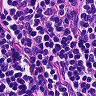
Metastatic tissue present: no